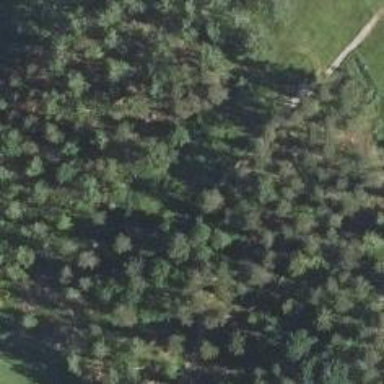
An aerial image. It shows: Path for golf carts.